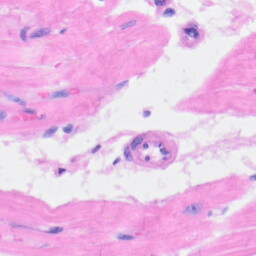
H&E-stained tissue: Heart